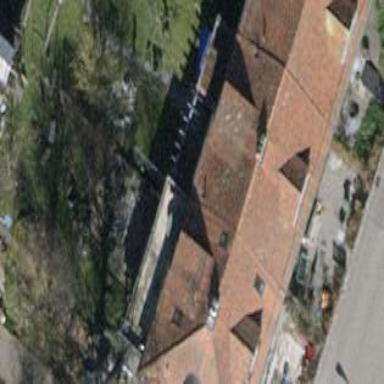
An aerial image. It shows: Building with tile roof.